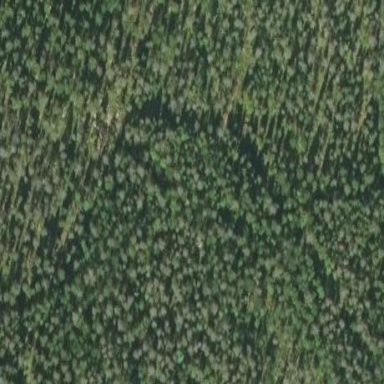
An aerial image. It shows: Woodland consisting mainly of needle-leaved trees.